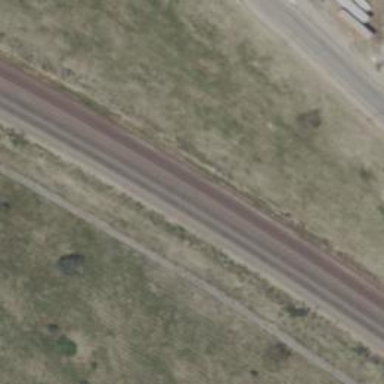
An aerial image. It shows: Railway track.